Interaction volume radius: 5 \u00c5
Interaction volume height: 20 \u00c5
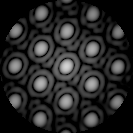
Disorder parameter: 0.01691